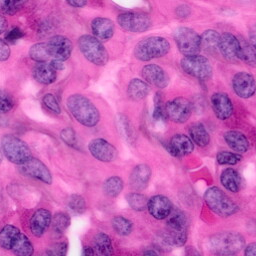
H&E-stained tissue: Pancreatic